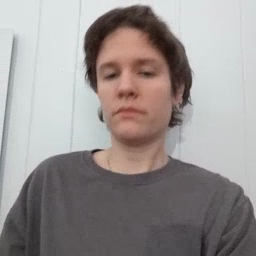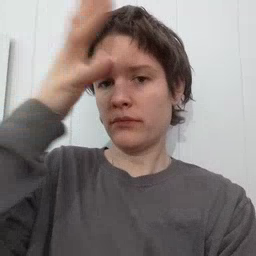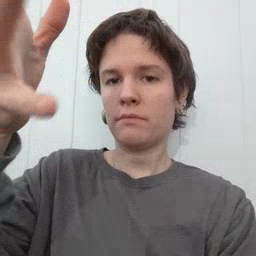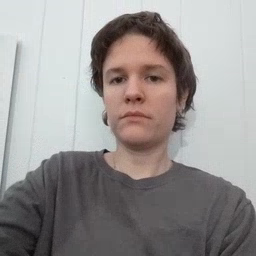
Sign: grandpa